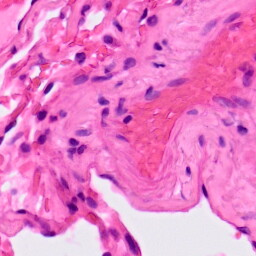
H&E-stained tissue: Lung